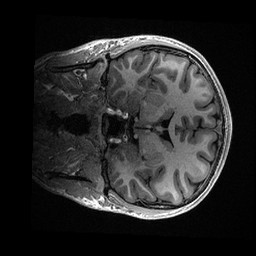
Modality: T1w
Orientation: coronal
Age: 19
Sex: male
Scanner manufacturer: ge
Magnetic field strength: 3 T
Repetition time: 0.006952 s
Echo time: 0.00292 s